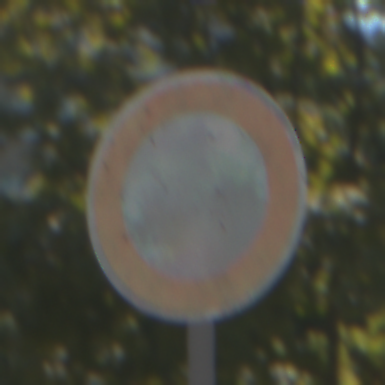
Verkehrszeichen: VerbotFahrzeugeAllerArt
Umgebung: Outdoor, Urban
Tageszeit: Midday
Wetter: Clear
Licht: Natural
Jahreszeit: NotSpecified
Kontrast: HighContrast